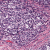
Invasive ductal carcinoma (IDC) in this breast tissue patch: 1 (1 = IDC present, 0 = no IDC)